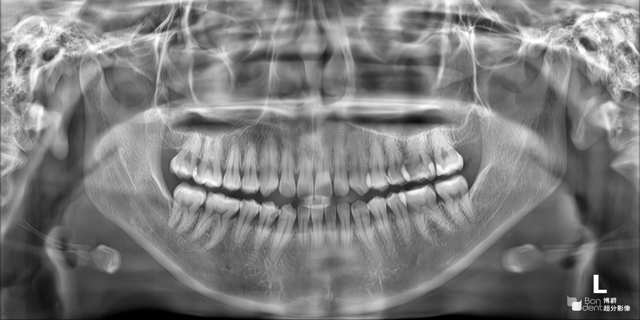
adult